Question: I would like to change to size of a Popover when using it as a segue in 'Interface Builder'.
I had already set the size of my ViewController to an explicit value, but the popover has still the 'standard size'

I'll found this:
<URL>
But this is not working for me. Is this not possible with Storyboard Editor? Otherwise i will need to call it manually on BarButtonItem click.
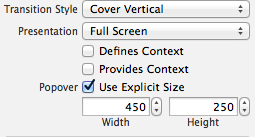
Answer: If your app runs on iOS version < 7, use :
'''
// Inside your view controller
- (CGSize)contentSizeForViewInPopover
{
return CGSizeMake(450, 250);
}
'''